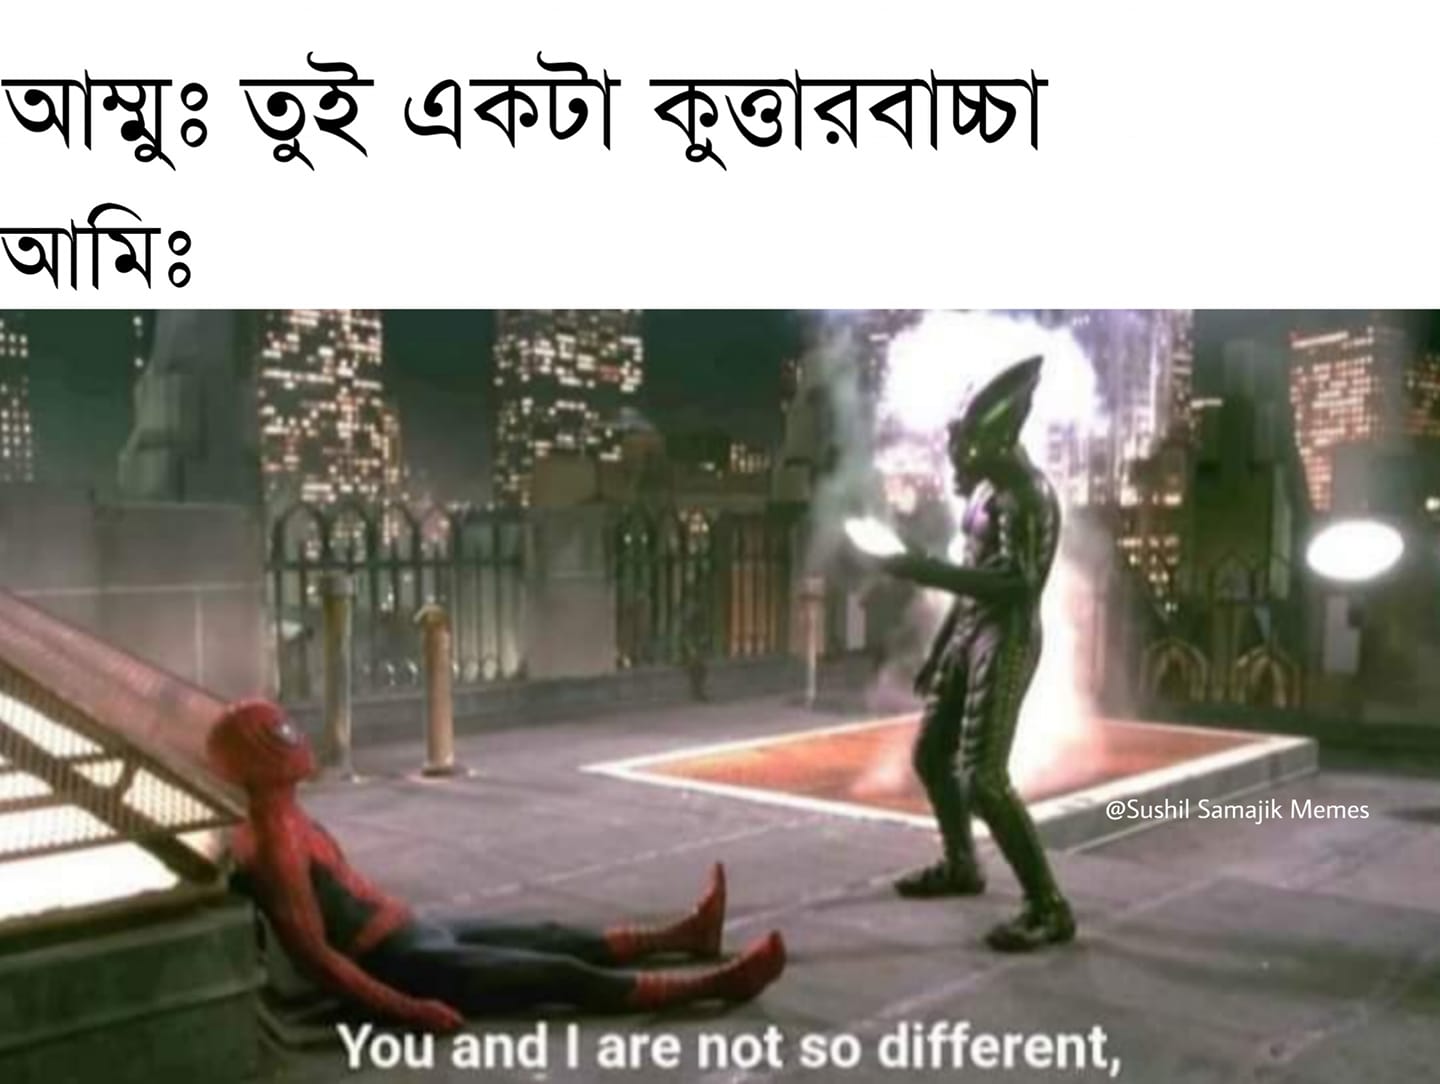
Caption: আম্মুঃ তুই একটা কুত্তারবাচ্চা     আমিঃ   You and I are not so different ,
Label: non-hate